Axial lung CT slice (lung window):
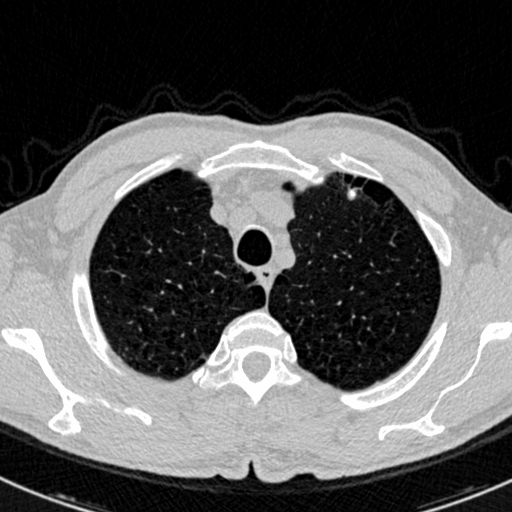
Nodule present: no